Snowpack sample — Snodgrass Mountain, Crested Butte, Colorado (2/4/25, 12:06 PM MST)
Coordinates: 38.923, -106.968
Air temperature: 35 °F
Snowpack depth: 80 cm
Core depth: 70 cm
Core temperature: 32 °F
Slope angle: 14°, slope face: 78°
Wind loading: low
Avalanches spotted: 0
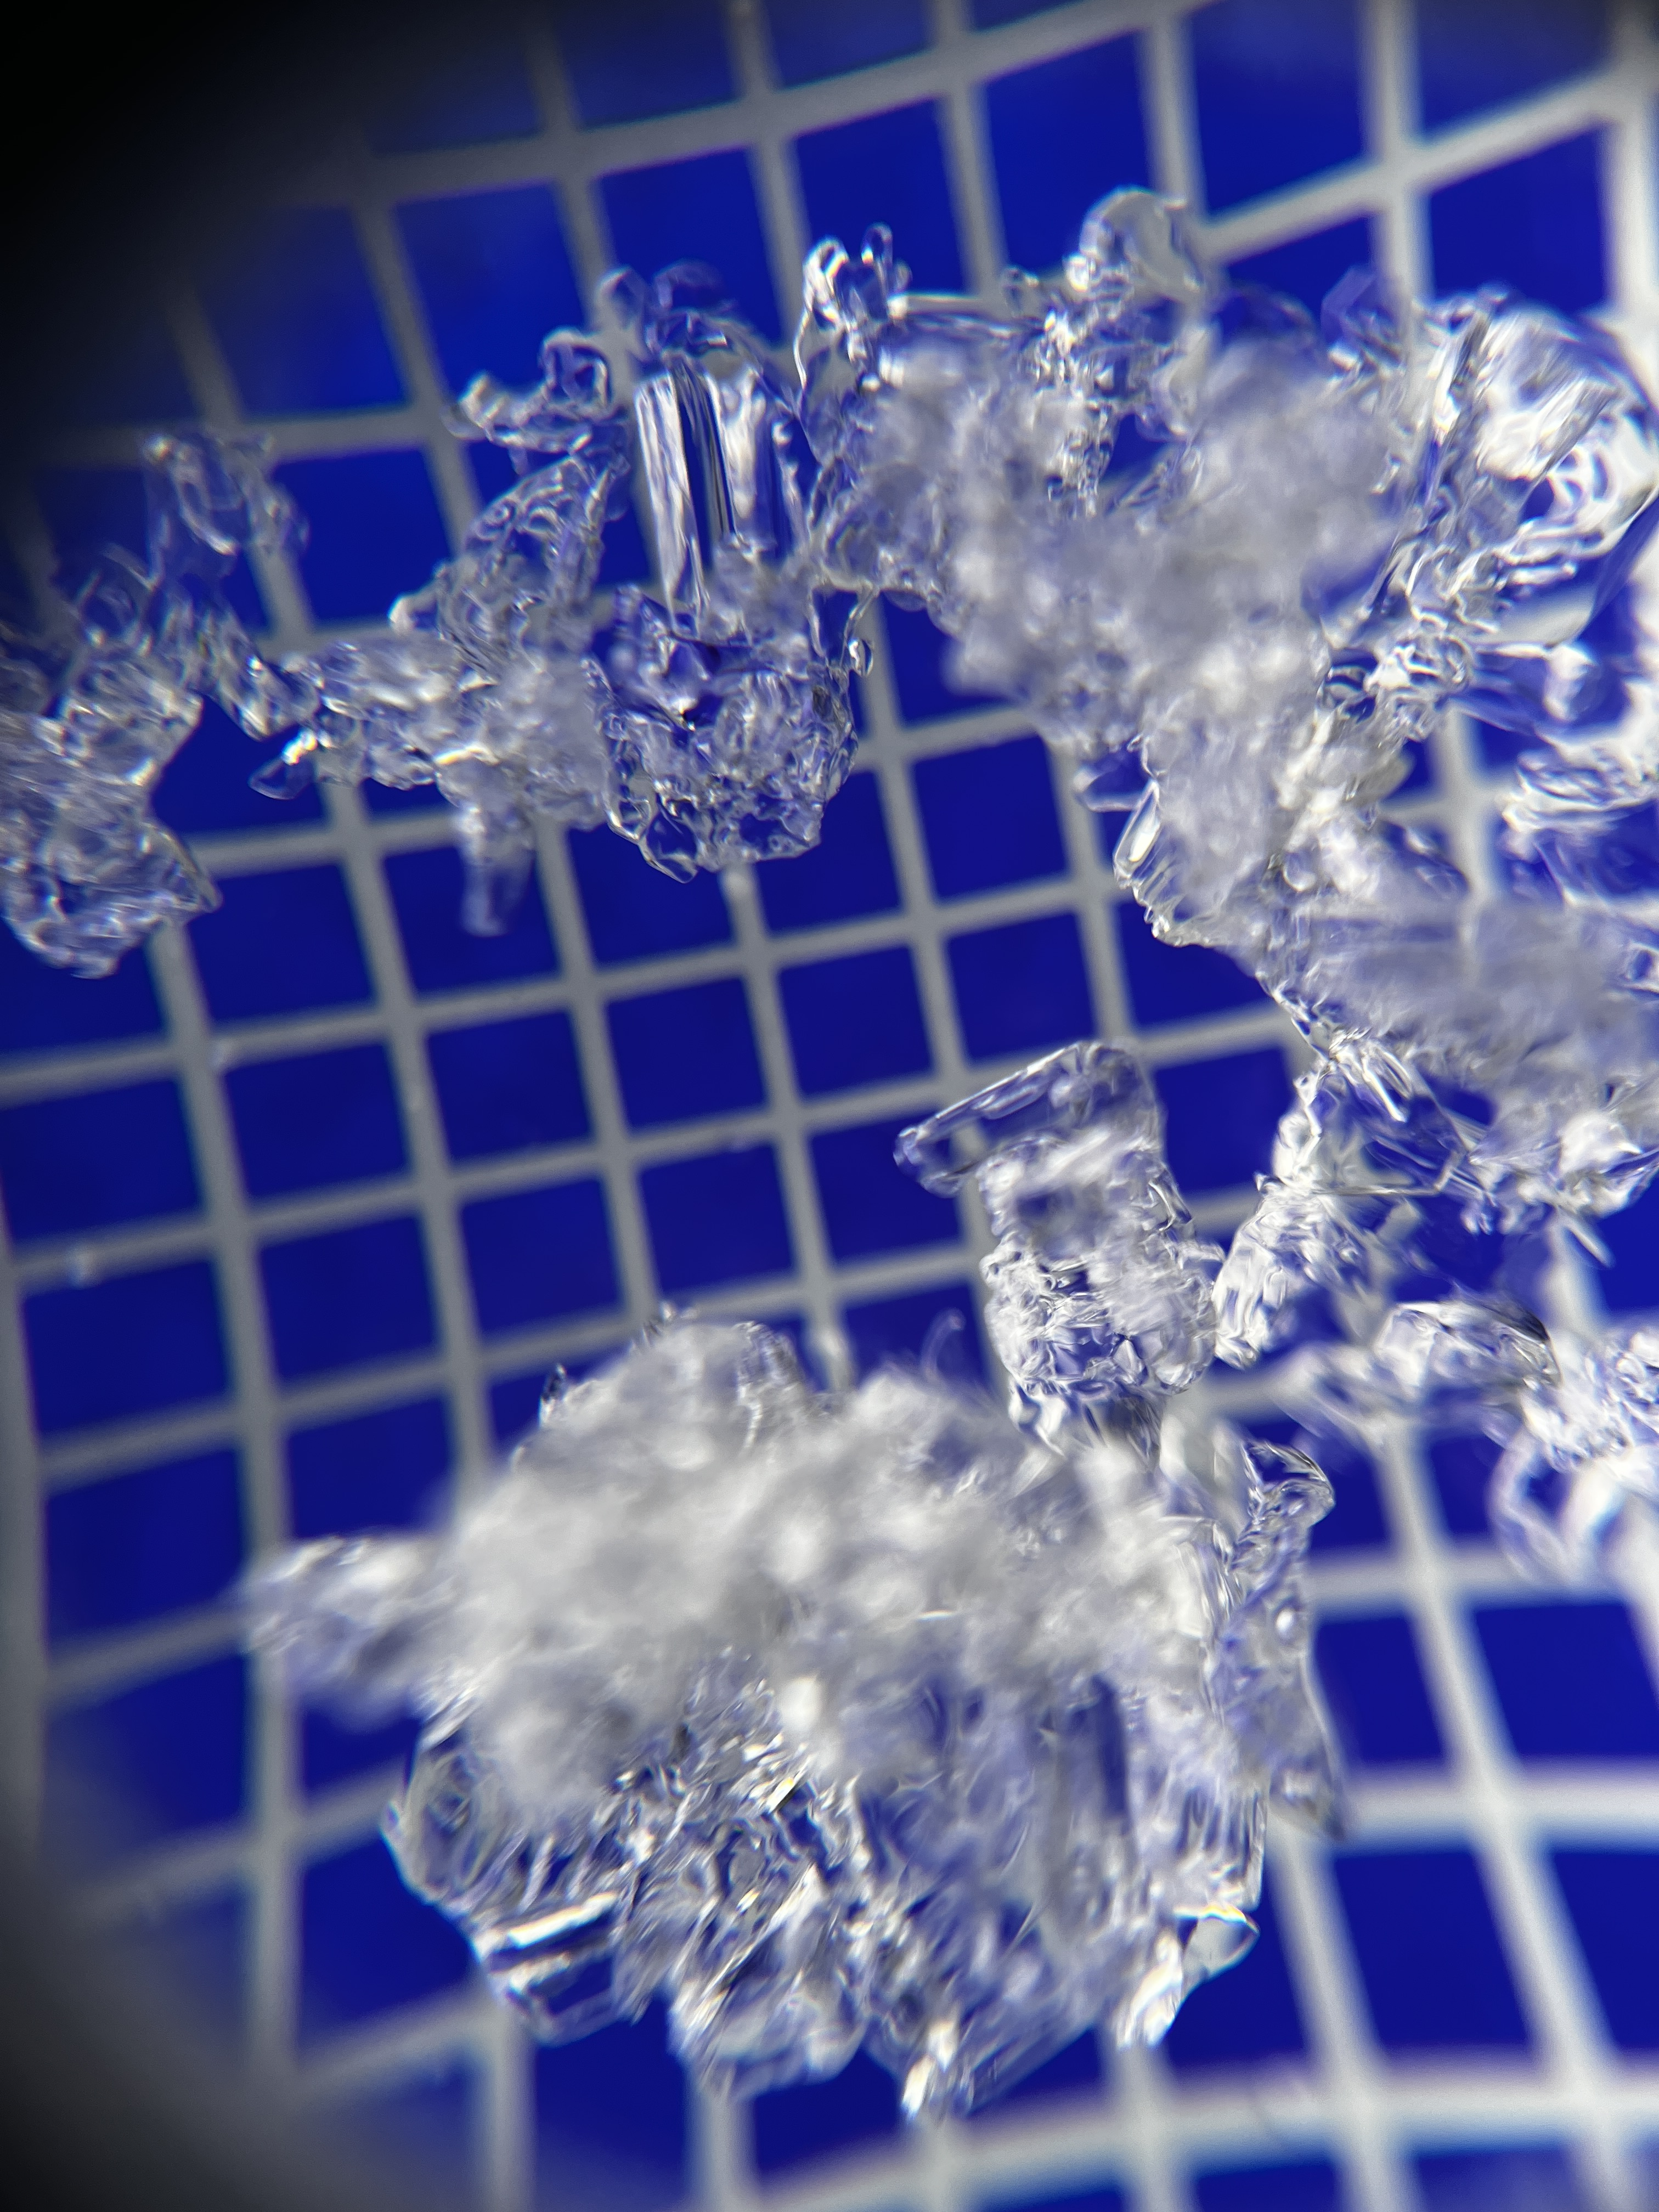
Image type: magnified_profile
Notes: No avalanches nearby, unusually warm weather for the last month reported by residents, Collected 25 yards from treeline